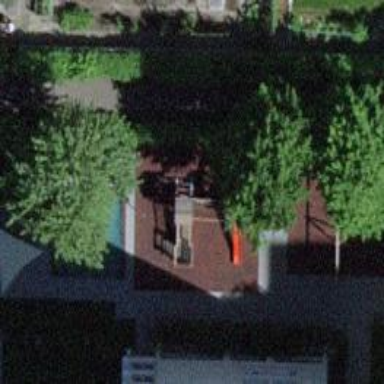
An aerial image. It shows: Playhouse-themed playground.